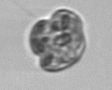
Label: Karenia